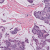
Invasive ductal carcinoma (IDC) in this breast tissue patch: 1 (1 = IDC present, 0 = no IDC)